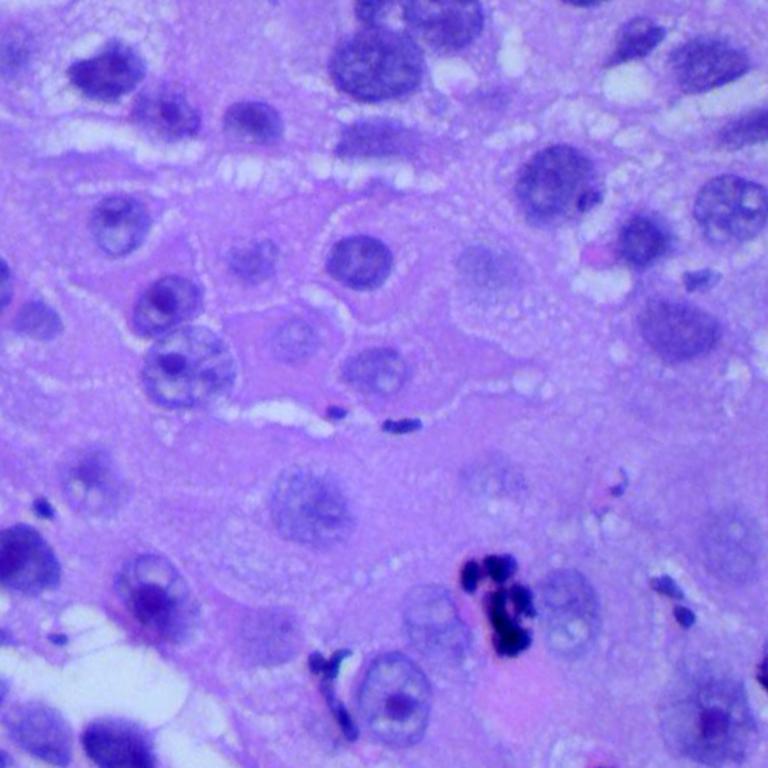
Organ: lung
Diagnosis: squamous carcinomas